Question: I have loaded data from a WebSocket connection into an array variable "data". I can see the 50 elements in the array and they do have the correct map elements.
The following snippet works properly: at the end the "data" elements have all rows transformed:
'''
data.forEach(function (d) {
d[date] = parseDate(d[date]);
d[close] = +d[close];
});
'''
Now, how to apply this data array to the internal d3 "values" so that the subsequent d3 dom manipulations use that data? In the next snippet I have made the attempt based on the examples / blogs I had seen:
'''
var svg = d3.select("body").selectAll("svg")
.append("svg")
.attr("width", width + margin.left + margin.right)
.attr("height", height + margin.top + margin.bottom)
/* The following is NOT the correct place/way to do it.. need help here! */
.data(data)
.enter()
.append("g")
.attr("transform", "translate(" + margin.left + "," + margin.top + ")")
'''
Well I just tried moving those two data(data) and .enter() lines around - now placing them right after the selectAll().
'''
var svg = d3.select("body").selectAll("svg")
.data(data)
.enter()
.append("svg")
.attr("width", width + margin.left + margin.right)
.attr("height", height + margin.top + margin.bottom)
.append("g")
.attr("transform", "translate(" + margin.left + "," + margin.top + ")")
'''
The results? Well we have data now ! Maybe too much of a good thing?

Here is the entire function
'''
function updateD3(data) {
var WIDTH = 1800, HEIGHT = 800;
var margin = {top: 120, right: 20, bottom: 120, left: 100},
width = WIDTH - margin.left - margin.right,
height = HEIGHT - margin.top - margin.bottom;
var parseDate = d3.time.format("%m-%d-%Y %H").parse;
var x = d3.time.scale()
.range([0, width]);
var y = d3.scale.linear()
.range([height, 0]);
var xAxis = d3.svg.axis()
.scale(x)
.orient("bottom").ticks(31);
var yAxis = d3.svg.axis()
.scale(y)
.orient("left");
var line = d3.svg.line()
.x(function (d) {
return x(d[date]);
})
.y(function (d) {
return y(d[close]);
});
var myNode = document.body;
while (myNode.firstChild) {
myNode.removeChild(myNode.firstChild);
}
var len = data.length;
console.log("data size=" + len + " date: " + data[0][date] + " close: " + data[0][close]
+ " last value: date: " + data[len-1][date] + " close: " + data[len-1][close]);
var date = "CALL_HOUR";
var close = "DROPPED_CALL";
data.forEach(function (d) {
d[date] = parseDate(d[date]);
d[close] = +d[close];
});
var svg = d3.select("body")
.append("svg")
.attr("width", width + margin.left + margin.right)
.attr("height", height + margin.top + margin.bottom)
.append("g")
.attr("transform", "translate(" + margin.left + "," + margin.top + ")");
x.domain(d3.extent(data, function (d) {
return d[date];
}));
y.domain(d3.extent(data, function (d) {
return d[close];
}));
svg.append("g")
.attr("class", "x axis")
.attr("transform", "translate(0," + height + ")")
.call(xAxis)
.selectAll("text")
.style("text-anchor", "end")
.attr("dx", "-1.1em")
.attr("dy", ".15em")
.attr("transform", function (d) {
return "rotate(-65)"
});
svg.append("text") // text label for the x axis
.attr("x", width / 2)
.attr("y", height + margin.bottom)
.style("text-anchor", "middle")
.style("font-size", "14px")
.text("Call Date");
svg.append("g")
.attr("class", "y axis")
.call(yAxis)
.append("text")
.attr("transform", "rotate(-90)")
.attr("y", 6)
.attr("dy", ".71em")
.style("text-anchor", "end")
.text("Dropped Calls");
svg.append("path")
.datum(data)
.attr("class", "line")
.attr("d", line);
svg.append("text")
.attr("x", (width / 2))
.attr("y", 0 - (margin.top / 2))
.attr("text-anchor", "middle")
.style("font-size", "20px")
.style("text-decoration", "underline")
.text("No. of Dropped Calls vs Date Line Chart");
}
'''
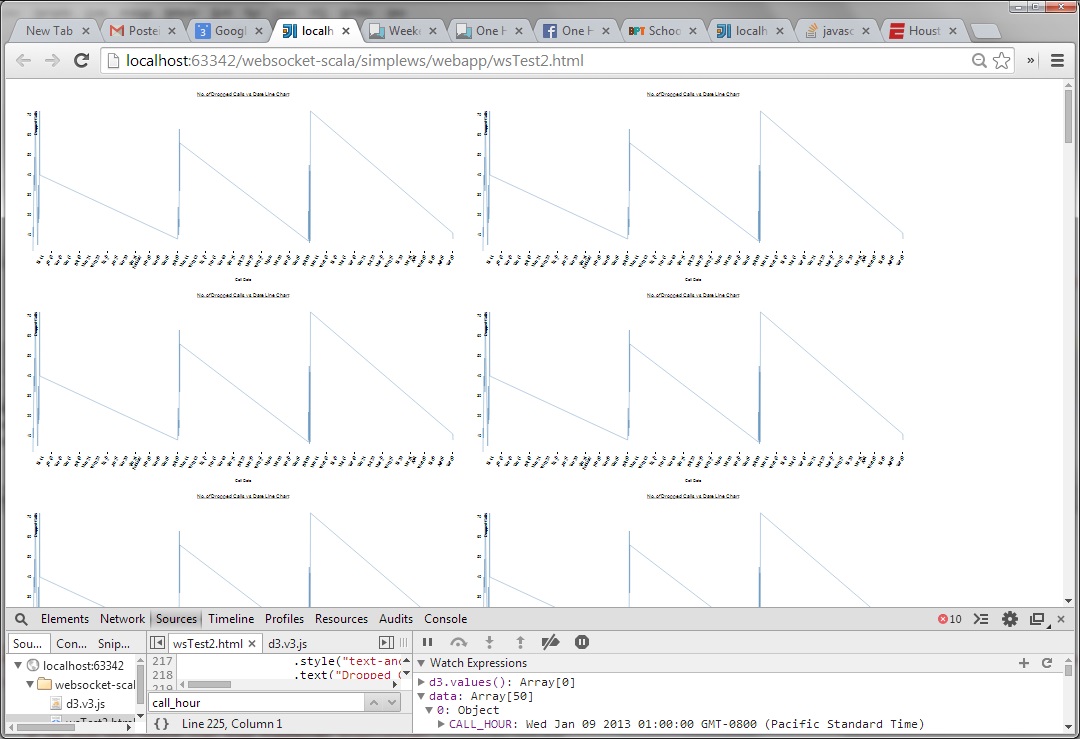
Answer: By biding your data to 'svg' elements, you are creating as many 'svg' elements as you have data items. I suspect that is not what you want. I created this <URL> exemplifying what you are doing but also showing how to bind the data to a single 'g'.
Part of fiddle with data under a single 'g':
'''
var data = [10,20,30];
var svg = d3.select("body")
.append("svg")
.attr("class","oneSvg")
.attr("width", 100)
.attr("height",100)
.append("g")
.attr("transform", "translate(0,0)");
circles = svg.selectAll("circle")
.data(data);
circles
.enter()
.append("circle")
.attr("cx",function (d) {return d;})
.attr("cy",20)
.attr("r",5)
.style("fill","blue");
'''